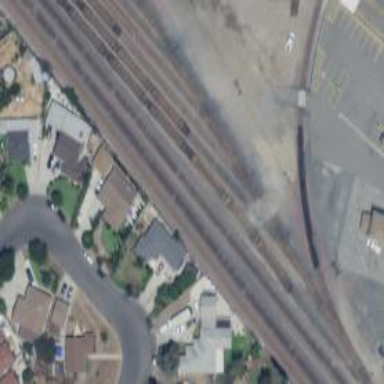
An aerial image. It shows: Railway siding for service.